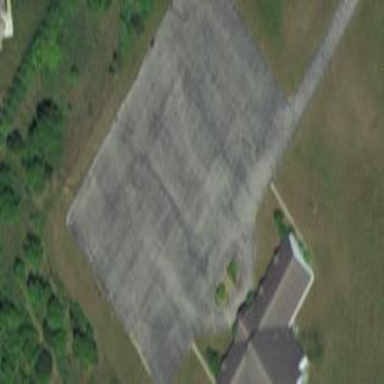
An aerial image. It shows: Parking area with surface.